Field crop: maize
Growth stage: 1
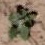
Species: chenopodium